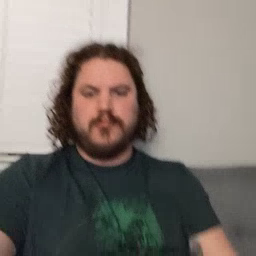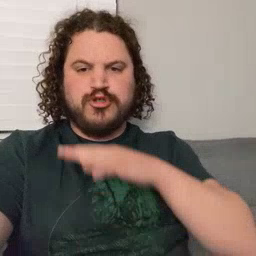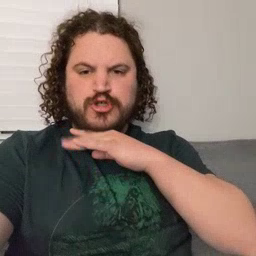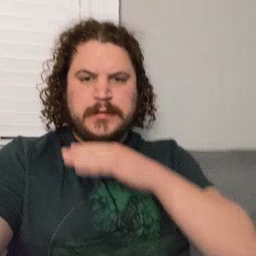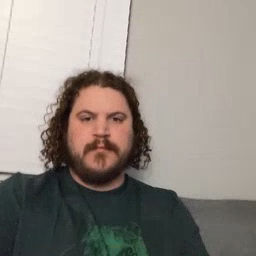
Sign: dirty